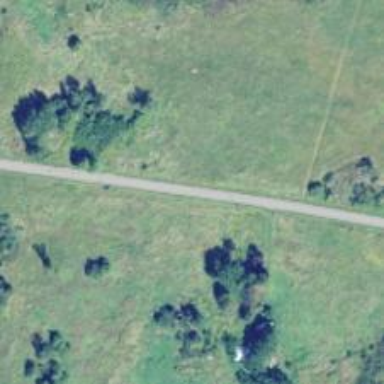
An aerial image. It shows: Unclassified road.